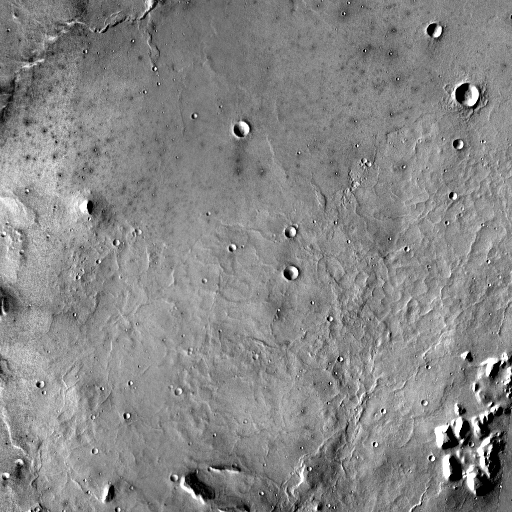
Crater classes present: Background, Other, Secondary